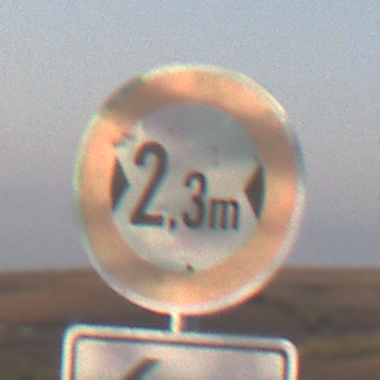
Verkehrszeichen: TatsaechlicheBreite2Komma3
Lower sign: RichtungsangabeDurchPfeile2
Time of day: SunriseSunset
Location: Outdoor (Nature)
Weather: PartlyCloudy
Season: NotSpecified
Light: Natural